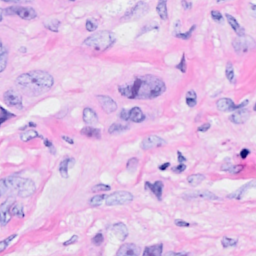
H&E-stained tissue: Breast